The plot is a Hilbert-envelope spectrum of a rotating bearing's acceleration signal, annotated with the bearing's characteristic defect frequencies. Determine the bearing's health state. Answer with exactly one of: normal, inner_race, outer_race, ball.
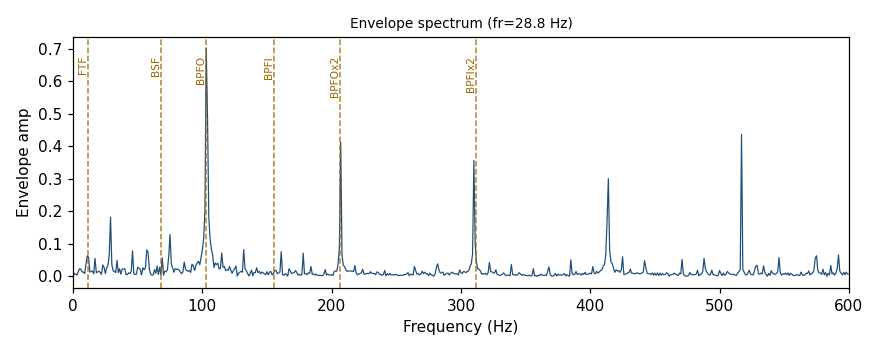
Answer: outer_race